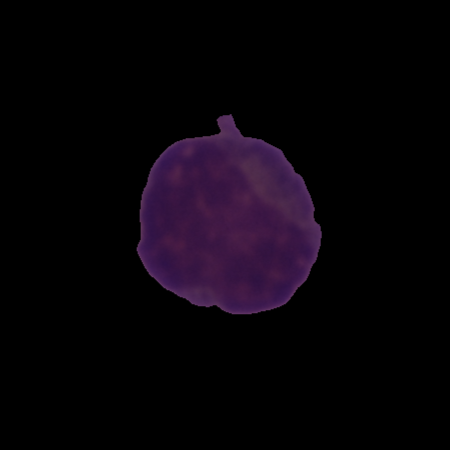
Label: healthy